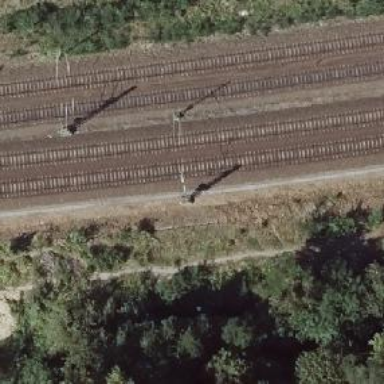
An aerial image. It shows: Railway track with contact lines for electrification.